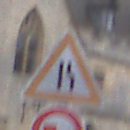
Verkehrszeichen: EinseitigVerengteFahrbahnRechts
Zusatzzeichen unten: UeberholverbotKraftfahrzeuge
Umgebung: Outdoor, Urban
Tageszeit: Midday
Wetter: Overcast
Licht: Natural
Jahreszeit: NotSpecified
Kontrast: LowContrast